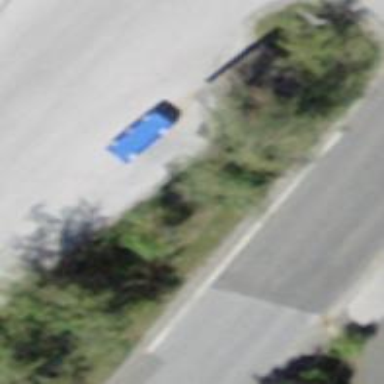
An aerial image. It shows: Recycling container in the area designated for recycling.